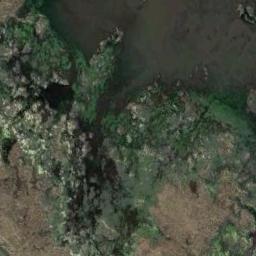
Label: wetland